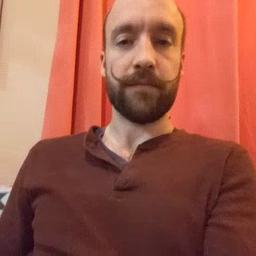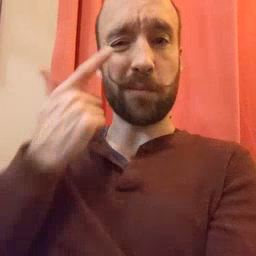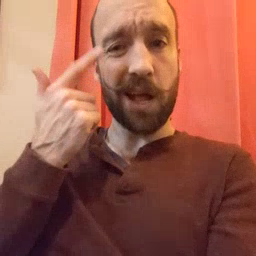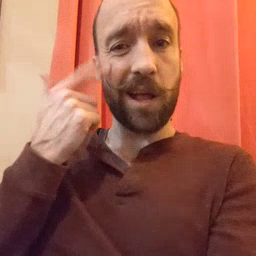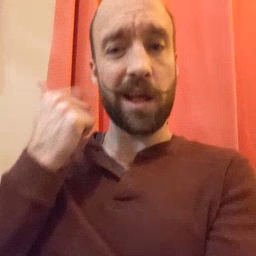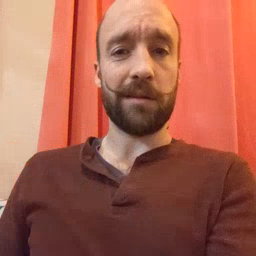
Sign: cry